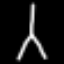
Label: The Eiffel Tower